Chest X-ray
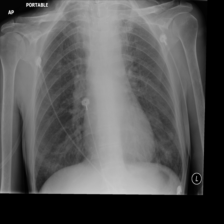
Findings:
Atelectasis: negative
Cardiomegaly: negative
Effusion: negative
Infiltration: negative
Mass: negative
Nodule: positive
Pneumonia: negative
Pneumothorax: negative
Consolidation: negative
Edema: negative
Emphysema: negative
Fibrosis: negative
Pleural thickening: negative
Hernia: negative